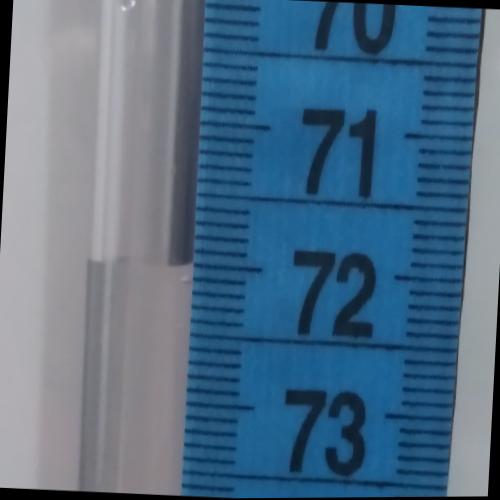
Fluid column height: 72.0 cm